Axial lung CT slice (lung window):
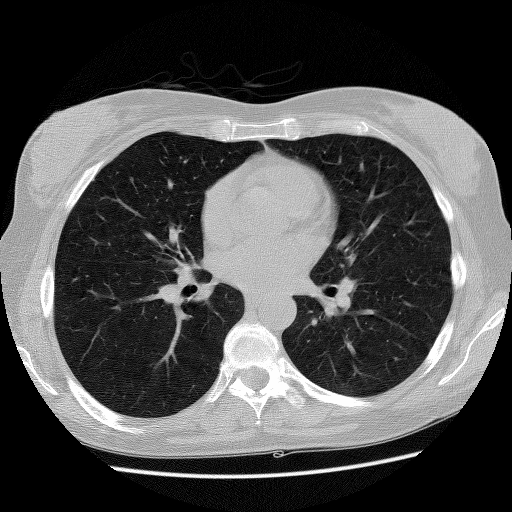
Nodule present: no